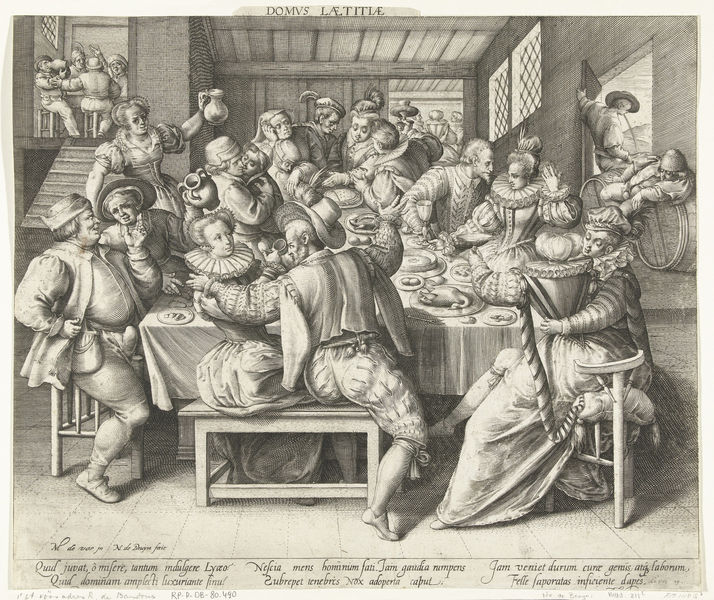
Titel: Het feestelijke huis, ca. 1600
Künstler: Nicolaes de Bruyn
Standort: Amsterdam
Institution: Rijksmuseum
Schlagwörter: mann, frauen, menschen, sitzen, damen, fenster, frau, holz, männer, raum, schwarz, skizze, tisch, weiss, zeichnung, zimmer, dame, beige, fest, feiern, gelage, trinken, decke, krug, grafik, bank, essen, tafel, wein, fleisch, druck, stich, speisen, festmahl, krüge, menschengruppe, kupferstich, wirtshaus, bank männer, m, essenstafel, bahk, domus la titia